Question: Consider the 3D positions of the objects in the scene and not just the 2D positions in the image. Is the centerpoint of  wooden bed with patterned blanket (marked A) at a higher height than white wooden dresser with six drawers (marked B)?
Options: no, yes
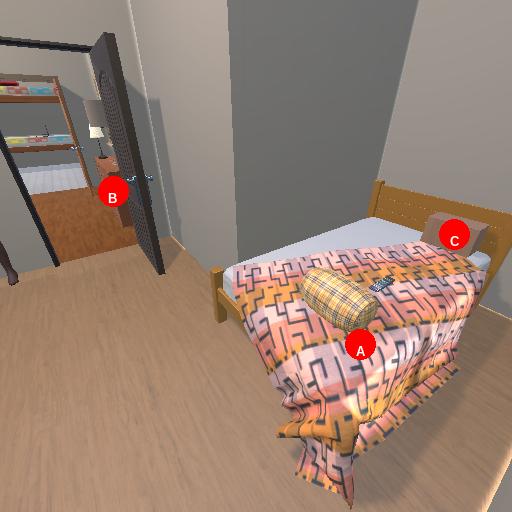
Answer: no